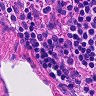
Metastatic tissue present: no